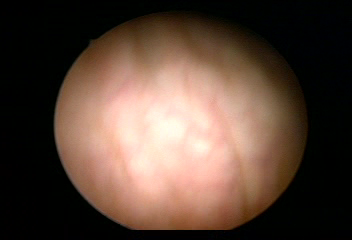
Modality: WLC
Class: Normal mucosa
Bladder cancer association: No